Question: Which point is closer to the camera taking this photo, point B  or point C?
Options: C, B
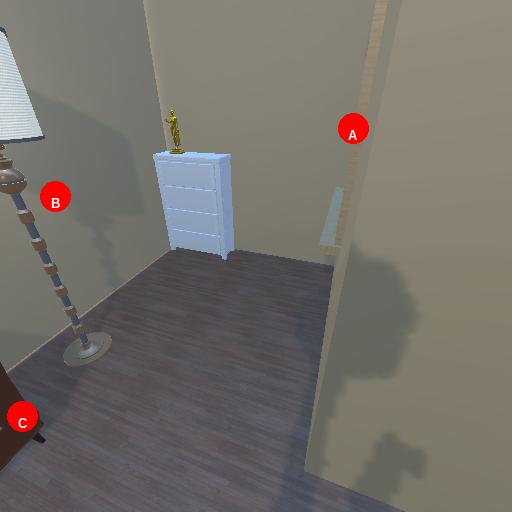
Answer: C